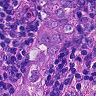
Metastatic tissue present: yes